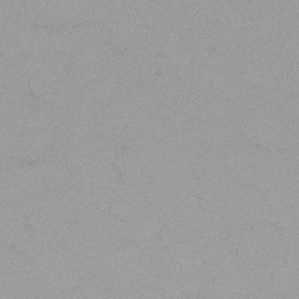
Label: frost